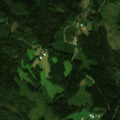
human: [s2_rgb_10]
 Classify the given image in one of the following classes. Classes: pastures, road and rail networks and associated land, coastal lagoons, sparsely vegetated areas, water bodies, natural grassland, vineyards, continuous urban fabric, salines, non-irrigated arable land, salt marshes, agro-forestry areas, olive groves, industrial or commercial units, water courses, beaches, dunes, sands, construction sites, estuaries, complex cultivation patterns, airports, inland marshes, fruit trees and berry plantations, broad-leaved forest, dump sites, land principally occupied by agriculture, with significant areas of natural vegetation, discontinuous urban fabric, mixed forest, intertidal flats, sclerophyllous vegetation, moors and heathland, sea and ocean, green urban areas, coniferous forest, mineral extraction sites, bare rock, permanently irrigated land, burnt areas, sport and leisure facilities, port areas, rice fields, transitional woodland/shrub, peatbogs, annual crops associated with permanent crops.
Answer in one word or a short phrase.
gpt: broad-leaved forest, coniferous forest, mixed forest, transitional woodland/shrub